Question: I want to declare length of array with global variable. But I got error, I am confused for solving this.
'''
int BARIS = 8;
//I get error when declare Squares Array with global variable (BARIS variable)
int SquaresInfo[BARIS];
int main(int argc, const char * argv[]) {
cout << "
Tekan ENTER untuk masuk ke permainan";
if(cin.get() == '
' ) {
system("clear");
cout << "
";
gameInterface();
} else {
cout << " ";
}
return 0;
}
'''

I get error when declare length of SquareInfo array. I am confusing how to declare array length with global variable
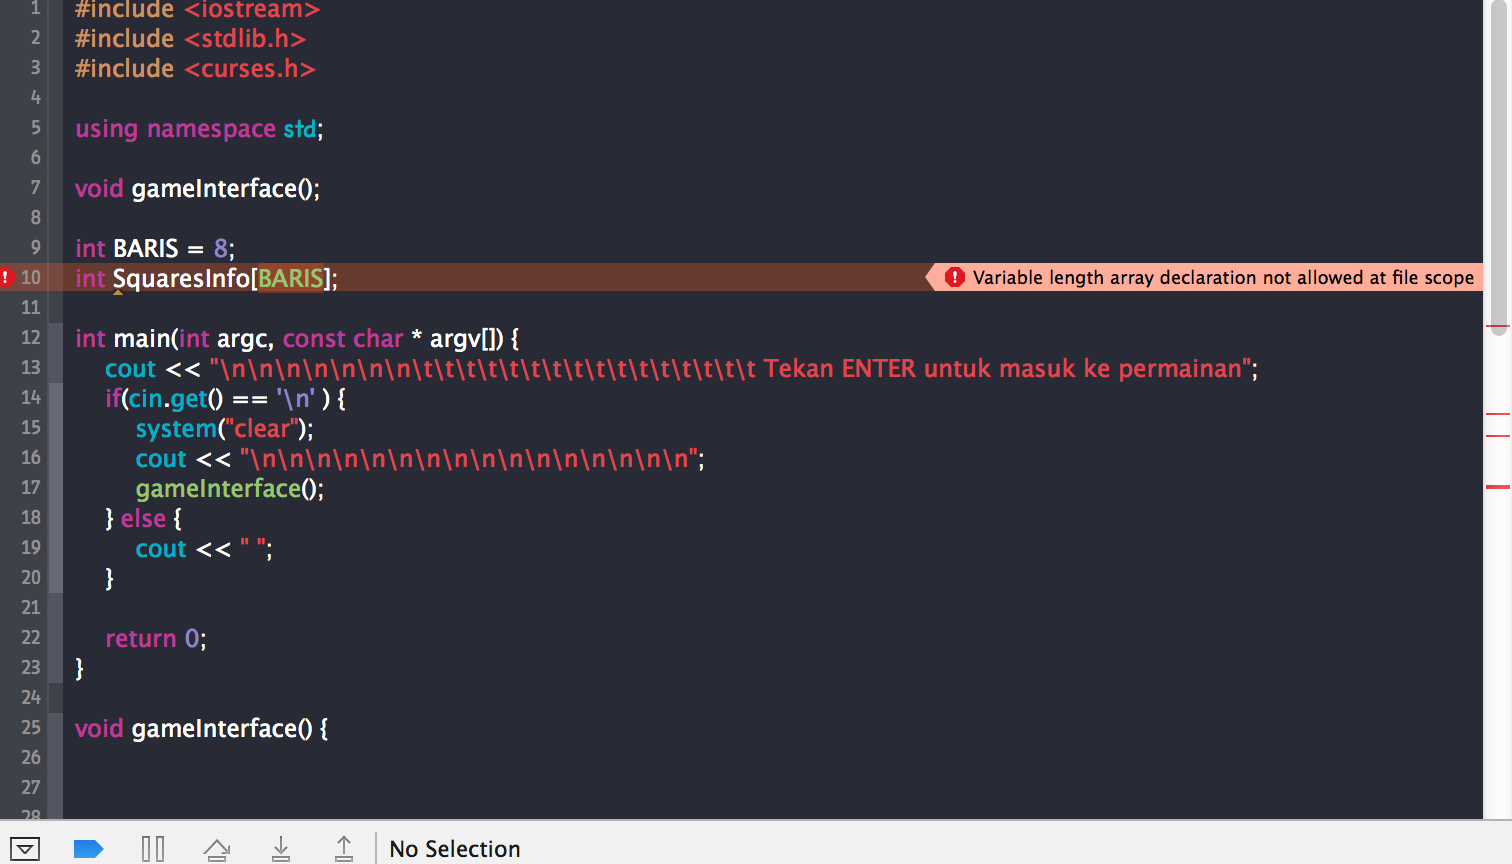
Answer: The size of an array shall be a constant expression (greater than 0). Change this declaration
'''
int BARIS = 8;
'''
to
'''
const int BARIS = 8;
'''
The C++ Standard does not allow Variable Length Arrays (VLA) though some compilers have their own language extensions that allow to use VLA(s). And moreover VLA(s) shall have automatic storage duration. That is if you are allowed to define a VLA then it shall be a local array
From the C Standard where VLA(s) are allowed (6.7.6.2 Array declarators)
>
1. ...If an identifier is declared to be an object with static or thread storage duration, it shall not have a variable length array type.
If the variable may not be constant then use 'std::vector<int>' instead of the array. For example
'''
#include <vector>
//...
int BARIS = 8;
std::vector<int> SquaresInfo( BARIS );
'''